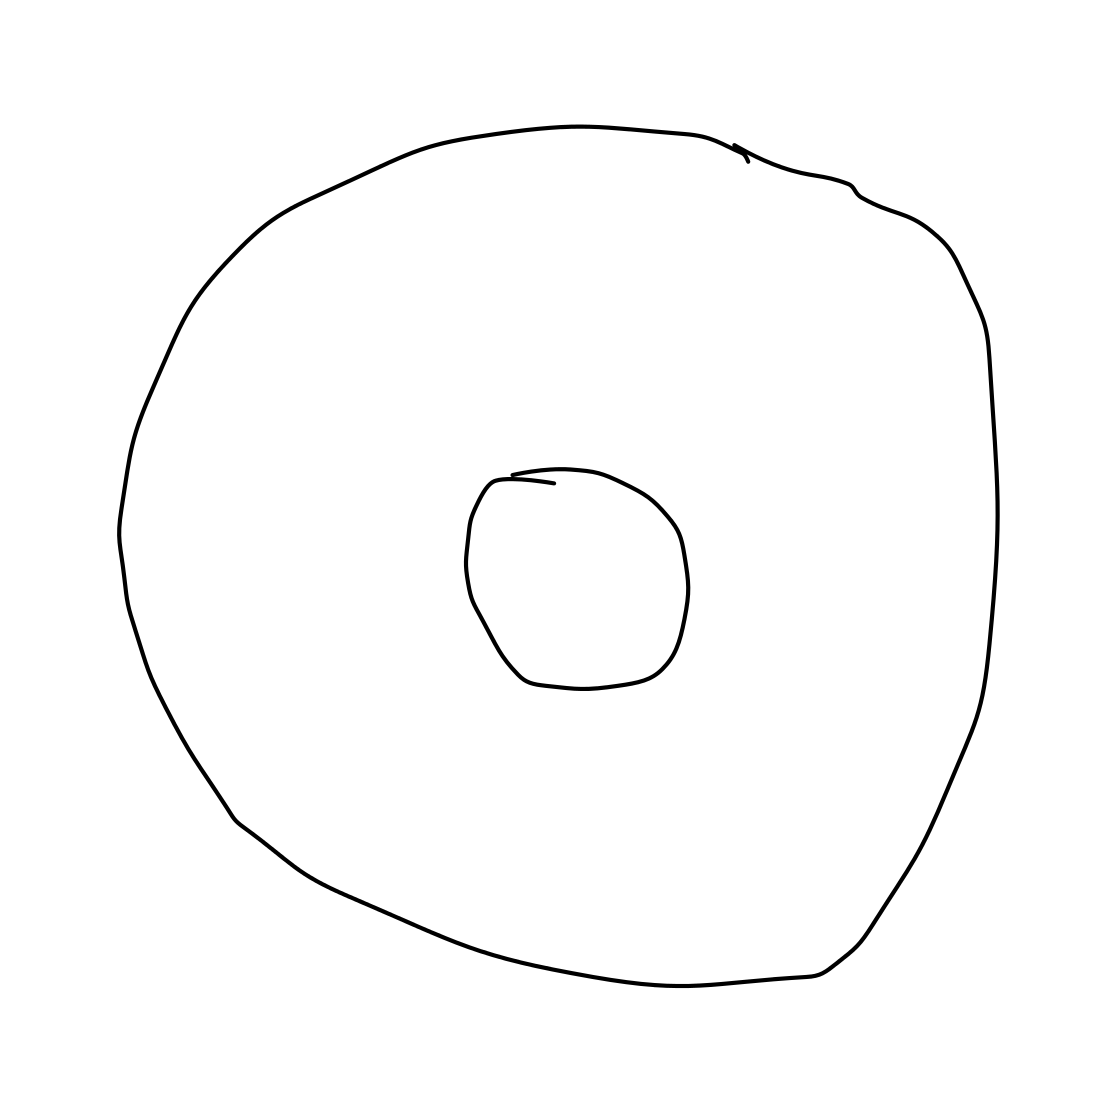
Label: donut